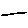
Label: line